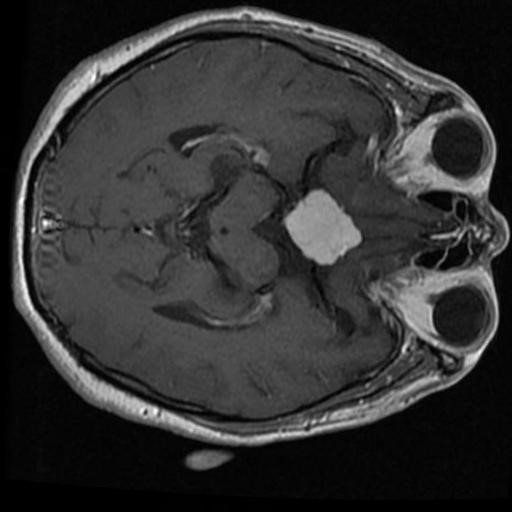
Label: brain_menin